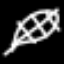
Label: leaf